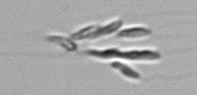
Label: Dinobryon